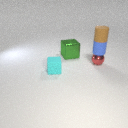
small red metal sphere in front of large green metal cube